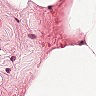
Metastatic tissue present: no